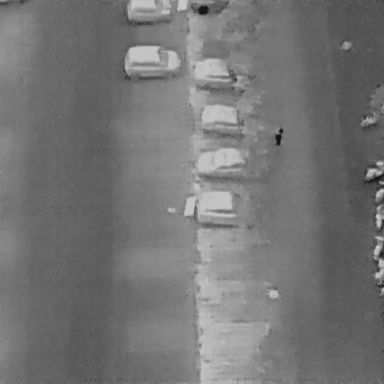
There are 14 objects shown in the infrared image, including a Person, seven Bicycles, and six Cars.